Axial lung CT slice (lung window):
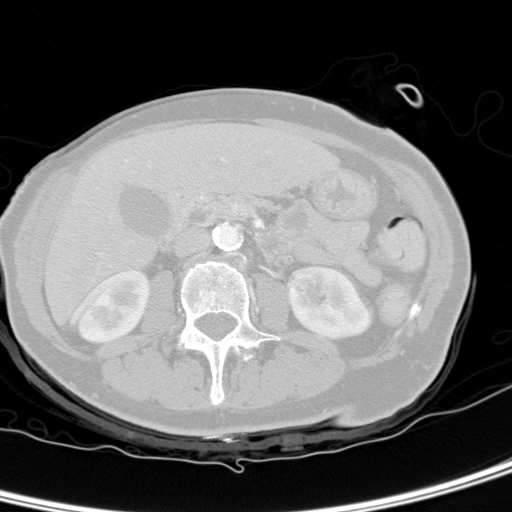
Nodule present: no